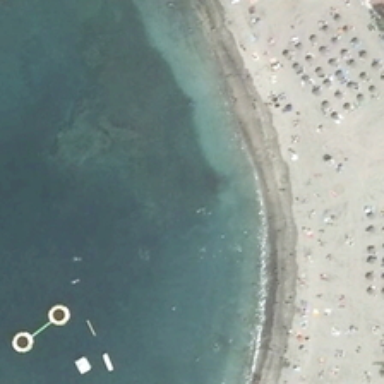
Sea water in the wind set off layers of white spray .